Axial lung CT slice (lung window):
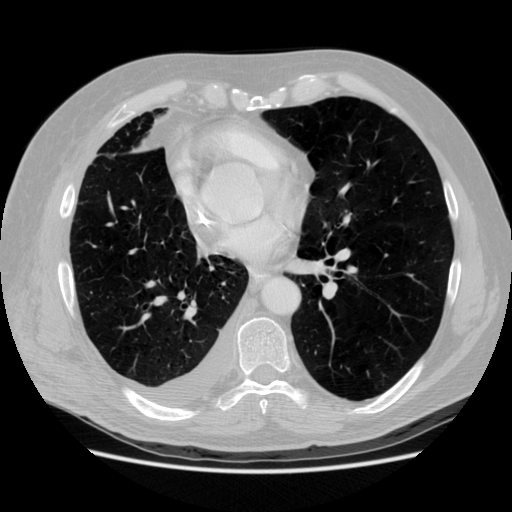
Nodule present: no